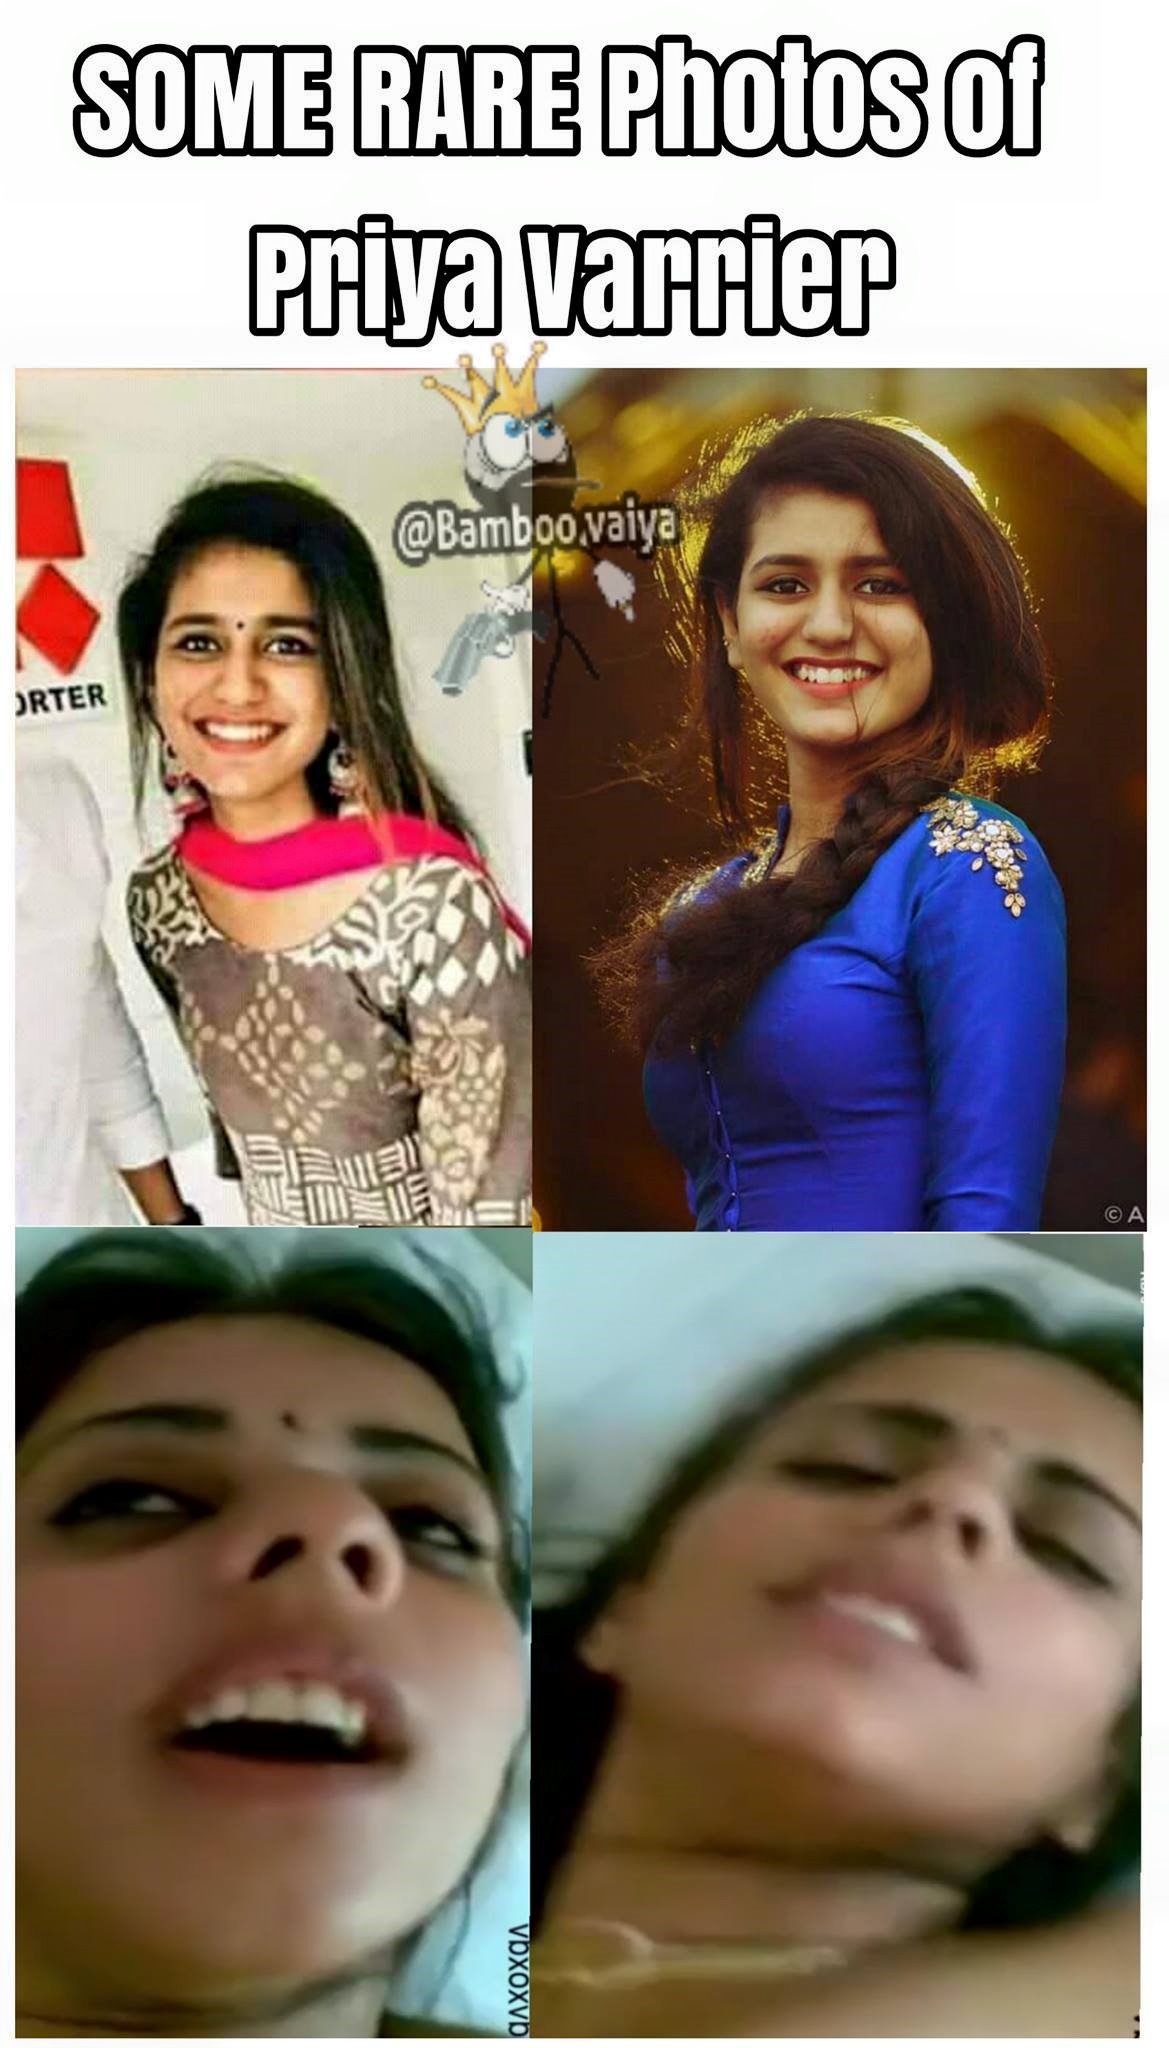
Caption: SOME RARE Photos of priya varrier
Label: hate